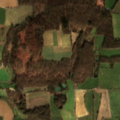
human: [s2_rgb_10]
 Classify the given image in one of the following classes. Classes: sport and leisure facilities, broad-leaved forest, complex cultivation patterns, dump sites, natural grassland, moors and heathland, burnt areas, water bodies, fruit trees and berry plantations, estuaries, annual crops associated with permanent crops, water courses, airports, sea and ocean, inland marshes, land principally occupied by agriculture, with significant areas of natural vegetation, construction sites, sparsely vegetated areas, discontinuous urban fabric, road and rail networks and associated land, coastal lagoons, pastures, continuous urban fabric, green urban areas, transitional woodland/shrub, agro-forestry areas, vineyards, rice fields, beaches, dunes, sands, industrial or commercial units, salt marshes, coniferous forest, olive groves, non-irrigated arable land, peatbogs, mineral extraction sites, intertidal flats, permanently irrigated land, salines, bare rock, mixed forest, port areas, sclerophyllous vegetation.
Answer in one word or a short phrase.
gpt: non-irrigated arable land, pastures, complex cultivation patterns, mixed forest